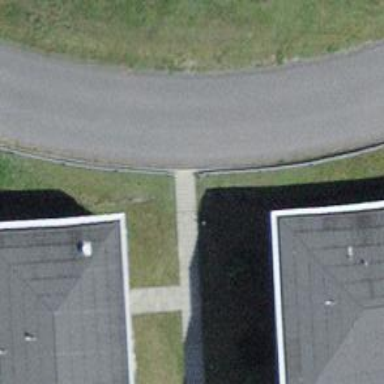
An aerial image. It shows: Set of concrete steps.